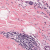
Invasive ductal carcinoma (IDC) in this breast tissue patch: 1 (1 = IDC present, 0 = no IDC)